Interaction volume radius: 10 \u00c5
Interaction volume height: 10 \u00c5
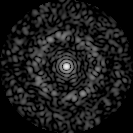
Disorder parameter: 0.8128